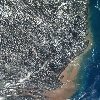
Label: land